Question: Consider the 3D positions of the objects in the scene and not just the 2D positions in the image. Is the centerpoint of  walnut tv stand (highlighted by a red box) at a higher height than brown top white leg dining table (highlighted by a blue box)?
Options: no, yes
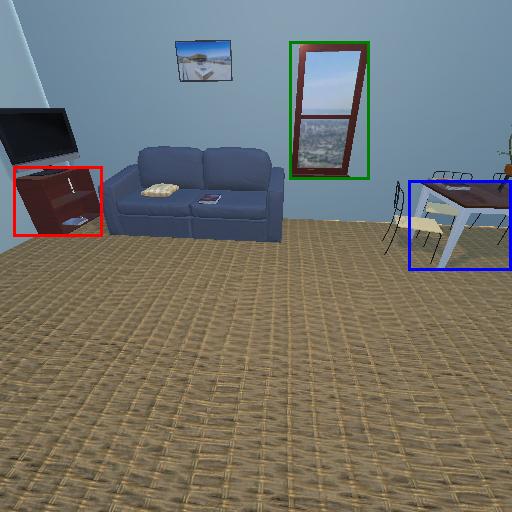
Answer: no